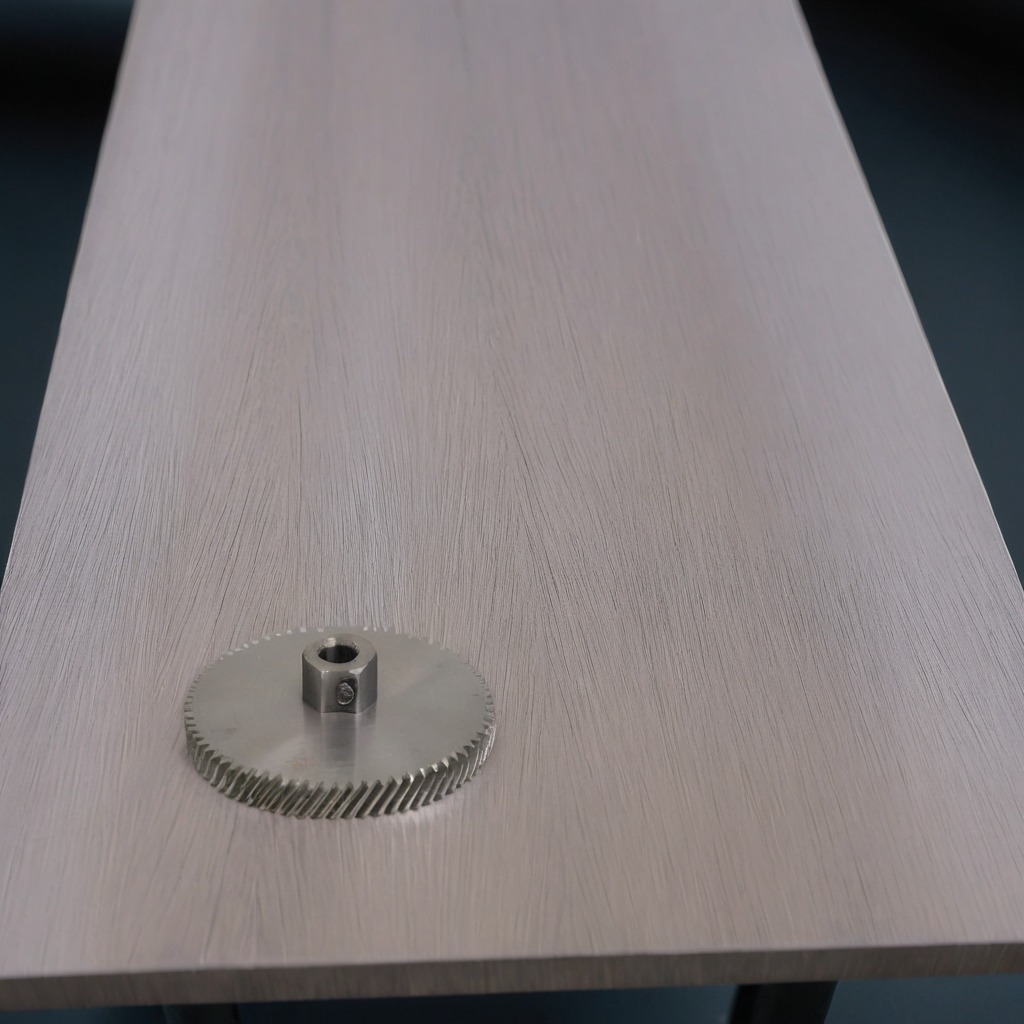
A steel gear with teeth is lying on the old table.